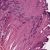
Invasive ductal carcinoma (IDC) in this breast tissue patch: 1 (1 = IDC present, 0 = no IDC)